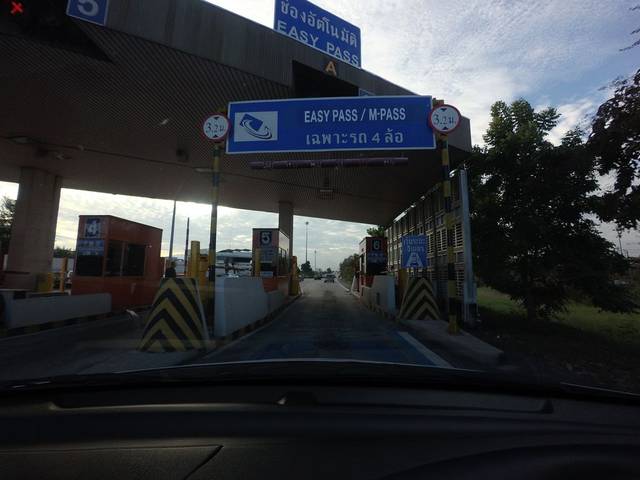
Region: Thailand
Coordinates: 13.897, 100.684